Breast ultrasound image
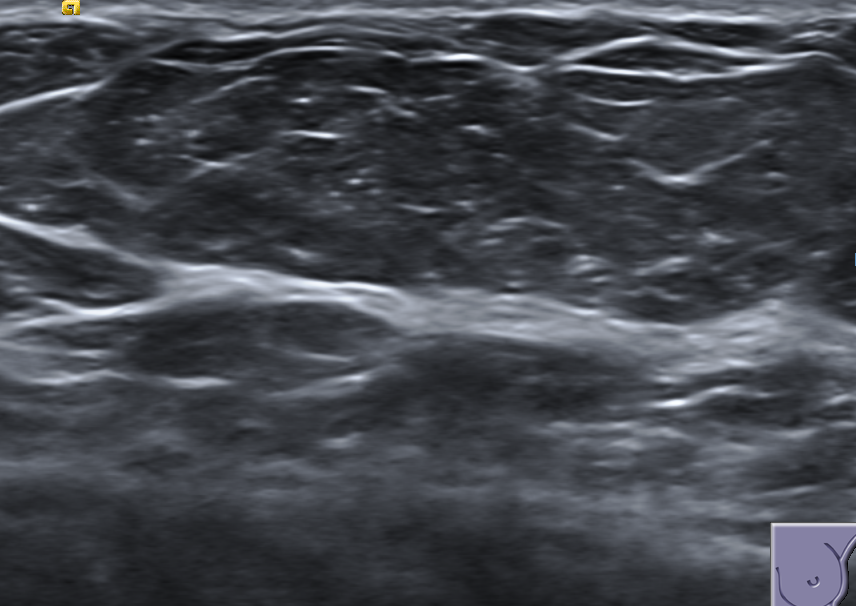
Diagnosis: normal